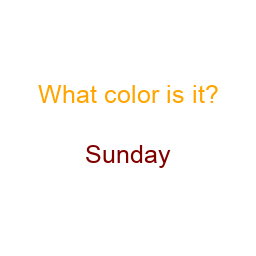
Color: maroon
Background color: white
Question text color: orange